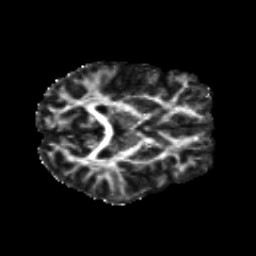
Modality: FA
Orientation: axial
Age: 21
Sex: female
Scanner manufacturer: siemens
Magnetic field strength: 3 T
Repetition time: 8.8 s
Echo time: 0.085 s